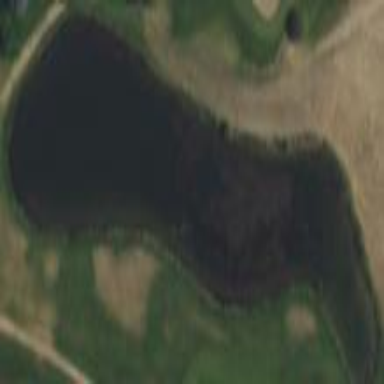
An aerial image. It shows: Water hazard on golf course. The hazard is natural water feature.